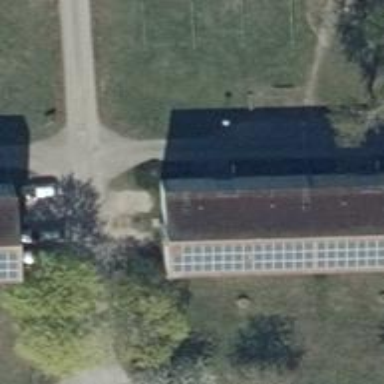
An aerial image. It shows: Solar photovoltaic panel generating electricity through small installation.